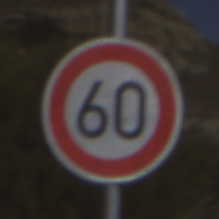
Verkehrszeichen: Geschwindigkeit60
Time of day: MorningAfternoon
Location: Outdoor (Nature)
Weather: Clear
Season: NotSpecified
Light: Natural